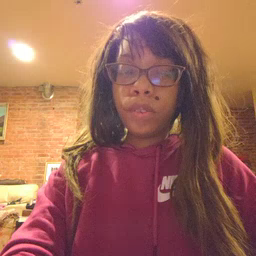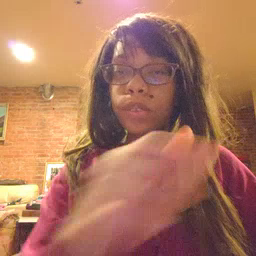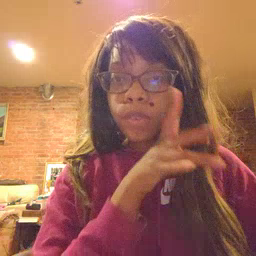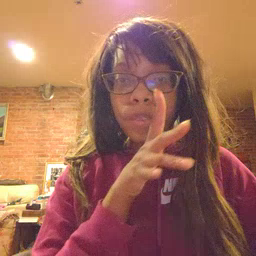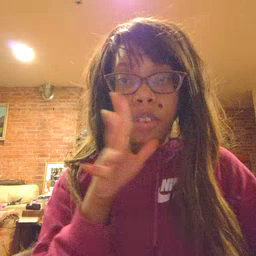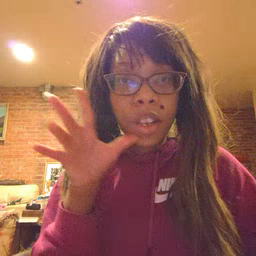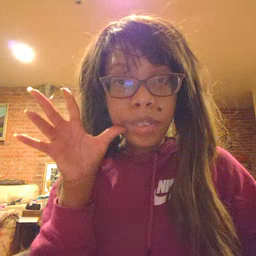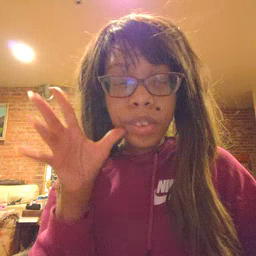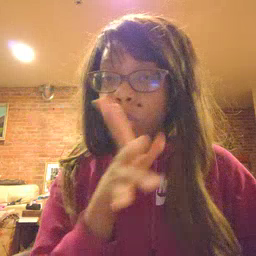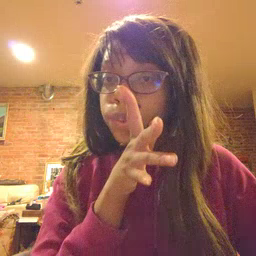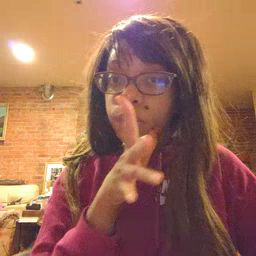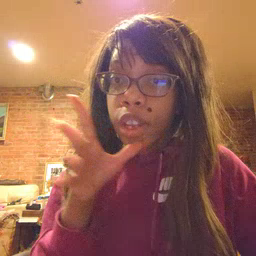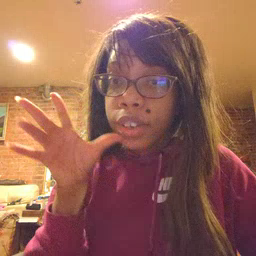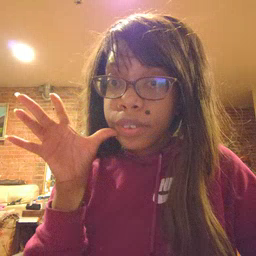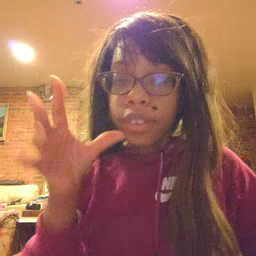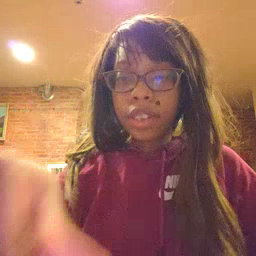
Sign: farm